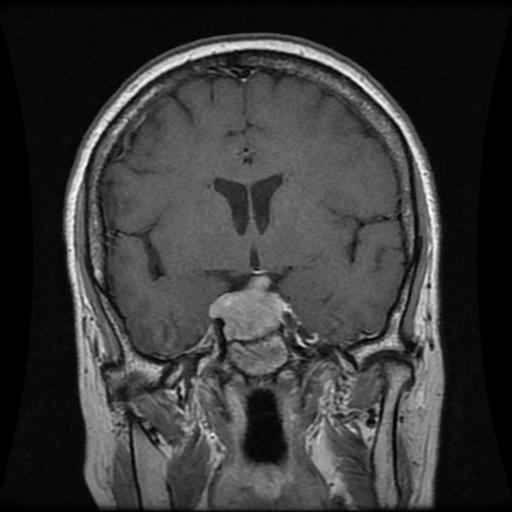
Label: pituitary